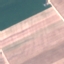
Land use / land cover: AnnualCrop